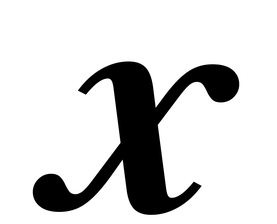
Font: LibreCaslonText-Italic_Bold_Italic